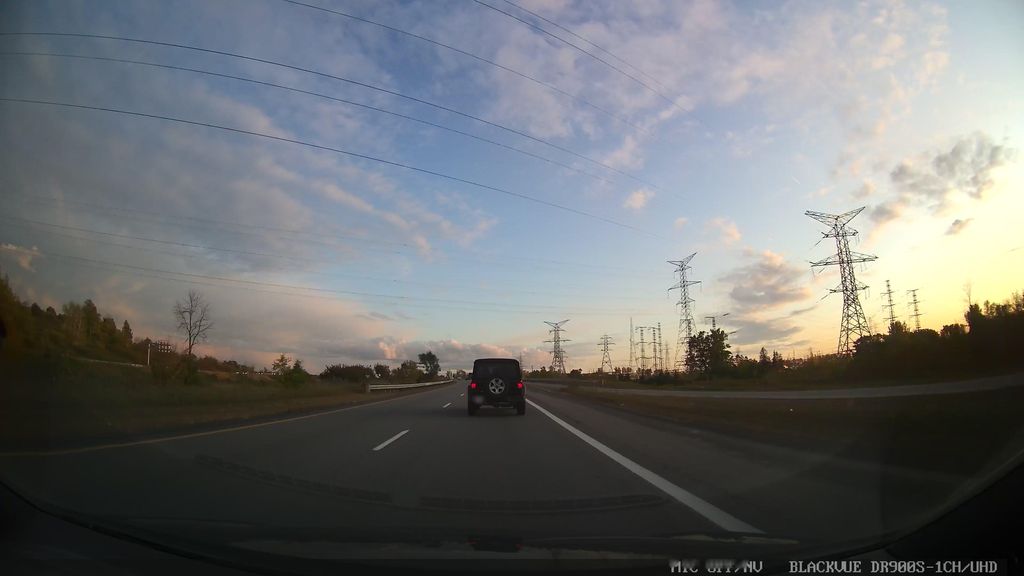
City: ottawa-gatineau